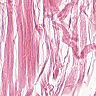
Metastatic tissue present: no